高二 · 解析几何
已知抛物线 $C: y^{2}=2 p x(p>0)$ 上的一点 $M$ 的横坐标为 3 , 焦点为 $F$, 且 $|M F|=4$, 直线
$l: y=2 x-4$ 与抛物线 $C$ 交于 $A, B$ 两点.

(1) 求抛物线 $C$ 的方程;

(2) 若 ${ }^{P}$ 是 $x$ 轴上一点, 且 $\triangle P A B$ 的面积等于 9 , 求点 ${ }^{P}$ 的坐标.
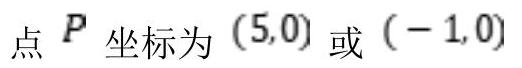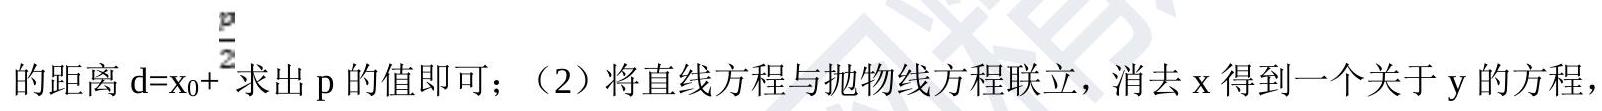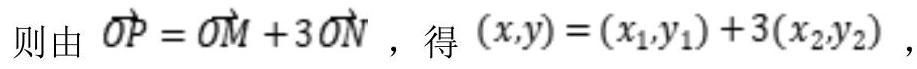
答案: (1) 解: 依题意得 ${ }^{\frac{p}{2}+3}=4$, 所以 $p=2$, 所以拖物线方程为 $y^{2}=4 x$

(2) 解: 设 $A\left(x_{1}, y_{1}\right), B\left(x_{2}, y_{2}\right)$, 联立得方程组 $\left\{\begin{array}{c}y=2 x-4, \\ y^{2}=4 x,\end{array}\right.$

消去 $x$ 得 $y^{2}-2 y-8=0$, 从而 $\left\{\begin{array}{l}y_{1}+y_{2}=2, \\ y_{1} y_{2}=-8,\end{array}\right.$

由弦长公式得 $|A B|=\sqrt{1+\frac{1}{4}} \times \sqrt{\left(y_{1}+y_{2}\right)^{2}-4 y_{1} y_{2}}=3 \sqrt{5}$,

设 $P(a, 0), P$ 到直线 $A B$ 的距离为 $d$, 则 $d=\frac{|2 n-0-4|}{\sqrt{2^{2}+(-1)^{2}}}=\frac{2 a-2 \mid}{\sqrt{5}}$,

又 $S_{\triangle A B P}=\frac{1}{2}|A B| \cdot d$, 则 $d=\frac{2 \cdot S_{\triangle A B P}}{|A B|}$, 所以 $\frac{2|a-2|}{\sqrt{5}}=\frac{2 \times 9}{3 \sqrt{5}} \Rightarrow|a-2|=3 \Rightarrow a=5$ 或 $a=-1$, 故

【解析】【分析】(1) 根据抛物线的性质：拖物线 $\mathrm{y}^{2}=2 \mathrm{px}\left(\mathrm{p}>0\right.$ ) 上任意一点（ $\left.\mathrm{x}_{0}, \mathrm{y}_{0}\right)$ 到焦点

设 $\mathrm{A}\left(\mathrm{x}_{1} ， \mathrm{y}_{1}\right), \mathrm{B}\left(\mathrm{x}_{2}, \mathrm{y}_{2}\right)$, 由韦达定理可得: $\mathrm{y}_{1}+\mathrm{y}_{2}$ 和 $\mathrm{y}_{1} \mathrm{y}_{2}$ ， 根据弦长公式: 弦长

$=\sqrt{1+\left(\frac{1}{k}\right)^{2}} \sqrt{\left(y_{1}+y_{2}\right)^{2}-4 y_{1} y_{2}}$ 可得到 $|A B|$, 根据点 $\mathrm{P}$ 在 $\mathrm{x}$ 轴上设 $\mathrm{P}$ 点坐标为 $(\mathrm{a}, 0)$, 并根据点到直线的距离公式写出点 $\mathrm{P}$ 到直线 1 的距离 $\mathrm{d}$, 根据三角形面积公式将 $\mathrm{S}$ 用 $|A B|$ 和 $\mathrm{d}$ 表示, 可得到一个关于 $\mathrm{a}$ 的方程, 解方程从而得到 $\mathrm{a}$ 的值.

$$
\begin{aligned}
& a^{2}=b^{2}+c \\
& \left\{\quad \frac{c}{a}=\frac{\sqrt{3}}{2}\right. \\
& a=2
\end{aligned}
$$

16. 答案: 解: (I) 由题意得 $\begin{aligned} a & =2 \\ \{b & =1\end{aligned}$ $\frac{x^{2}}{4}+y^{2}=1$

(II) 解: 由题意知直线 $l$ 斜率不为 0 , 设直线 $l$ 方程为 $x=m y+1, B\left(x_{1}, y_{1}\right), D\left(x_{2}, y_{2}\right)$

$$
\text { 由 } \begin{array}{r}
\left\{\frac{x^{2}}{4}+y^{2}=1\right. \\
x=m y+1
\end{array} \text { 消去 } x, \text { 得 }\left(m^{2}+4\right) y^{2}+2 m y-3=0 \text {, }
$$

易知 $\Delta=16 m^{2}+48>0$ ，得 $y_{1}+y_{2}=\frac{-2 n}{m^{2}+4}, y_{1} y_{2}=\frac{-3}{m^{2}+4}$

$k_{1} k_{2}=\frac{y_{1} y_{2}}{\left(x_{1}-2\right)\left(x_{2}-2\right)}=\frac{y_{1} y_{2}}{\left(m y_{1}-1\right)\left(m y_{2}-1\right)}=\frac{y_{1} y_{2}}{m^{2} y_{1} y_{2}-m\left(y_{1}+y_{2}\right)+1}$
$=\frac{-3}{-3 m^{2}+2 m^{2}+m^{2}+4}=-\frac{3}{4}$. 所以 $k_{1} k_{2}=-\frac{3}{4}$ 为定值

【解析】【分析】(1)利用已知条件列出方程组, 求解可得出粗圆 C 的方程。(2)讨论直线的斜率存在和不存在两种情况, 设出直线的方程和椭圆的方程联立消元得到关于 $\mathrm{y}$ 的方程, 通过韦达定理利用斜率的乘积化简推导出结果。17. 答案:解：(I) 设点 $P(x, y), M\left(x_{1}, y_{1}\right), N\left(x_{2}, y_{2}\right)$,

即 $x=x_{1}+3 x_{2}, y=y_{1}+3 y_{2}$, 因为点 $M, N$ 在粗圆 ${ }^{\frac{x^{2}}{9}+\frac{y^{2}}{3}=1}$ 上,

所以 $x_{1}^{2}+3 y_{1}^{2}=9, x_{2}^{2}+3 y_{2}^{2}=9$,

故 $x^{2}+3 y^{2}=\left(x_{1}^{2}+9 x_{2}^{2}+6 x_{1} x_{2}\right)+3\left(y_{1}^{2}+9 y_{2}^{2}+6 y_{1} y_{2}\right)$

$=\left(x_{1}^{2}+3 y_{1}^{2}\right)+9\left(x_{2}^{2}+3 y_{2}^{2}\right)+6\left(x_{1} x_{2}+3 y_{1} y_{2}\right)$

$=90+6\left(x_{1} x_{2}+3 y_{1} y_{2}\right)$,

因为 $x_{1} x_{2}+3 y_{1} y_{2}=0$ ，

所以动点 ${ }^{P}$ 的轨迹 $C$ 的方程为 $x^{2}+3 y^{2}=90$

(II) 将曲线 $C$ 与直线 $l$ 联立: $\begin{gathered}x^{2}+3 y^{2}=90 \\ y=x+m\end{gathered}$, 消 $y$ 得: $4 x^{2}+6 m x+3 m^{2}-90=0$,

$\because$ 直线 $l$ 与曲线 $C$ 交于 $A 、 B$ 两点, 设 $A\left(x_{3}, y_{3}\right), B\left(x_{4}, y_{4}\right)$,

$\therefore \Delta=36 m^{2}-4 \times 4 \times\left(3 m^{2}-90\right)=12\left(120-m^{2}\right)>0$, 又 $\because m \neq 0$, 得 $0<m^{2}<120$,

$x_{3}+x_{4}=-\frac{3 m}{2}, \quad x_{3} x_{4}=\frac{3 m^{2}-90}{4}$,

$\therefore|A B|=\sqrt{\left(1+k^{2}\right)}\left|x_{1}-x_{2}\right|=\sqrt{2 \times\left(\frac{9 m^{2}}{4}-4 \times \frac{3 m^{2}-90}{4}\right)}=\sqrt{180-\frac{3 m^{2}}{2}}$,

$\because$ 点 $O$ 到直线 $A B: x-y+m=0$ 的距离 $d=\frac{|m|}{\sqrt{2}}$,

$\therefore S_{\triangle A B C}=\frac{1}{2} \times \sqrt{180-\frac{3 m^{2}}{2}} \times \frac{|m|}{2}$
$=\frac{\sqrt{3}}{12} \sqrt{\left(360-3 m^{2}\right) \times 3 m^{2}} \leq \frac{\sqrt{3}}{12} \times \frac{360-3 m^{2}+3 m^{2}}{2}=15 \sqrt{3}$, 当 $m^{2}=60$ 时等号成立,

$\therefore$ 三角形 $O A B$ 面积的最大值为 $15 \sqrt{3}$

【解析】【分析】(1)首先根据向量的坐标公式计算出 $\mathrm{x}=\mathrm{x}_{1}+3 \mathrm{x}_{2} 2, \mathrm{y}=\mathrm{y}_{1}+3 \mathrm{y}_{2}$ 的关系式, 代入到粗圆的方程整理可得 $x^{2}+3 y^{2}$ 的代数式再结合直线的斜率关系即可求出 $x_{1} x_{2}+3 y_{1} y_{2}=0$, 即可得到动点 $\mathrm{P}$ 的轨迹方程。(2)结合题意利用椭圆的定义即可求出 $\mathrm{c}$ 的值再联立直线与粗圆的方程,消元由判别式以及韦达定理得到关于 $\mathrm{m}$ 的代数式, 并把上式代入到弦长公式和三角形中利用二次函数的最值即可。
解析: 答案: (1) 解: 依题意得 ${ }^{\frac{p}{2}+3}=4$, 所以 $p=2$, 所以拖物线方程为 $y^{2}=4 x$

(2) 解: 设 $A\left(x_{1}, y_{1}\right), B\left(x_{2}, y_{2}\right)$, 联立得方程组 $\left\{\begin{array}{c}y=2 x-4, \\ y^{2}=4 x,\end{array}\right.$

消去 $x$ 得 $y^{2}-2 y-8=0$, 从而 $\left\{\begin{array}{l}y_{1}+y_{2}=2, \\ y_{1} y_{2}=-8,\end{array}\right.$

由弦长公式得 $|A B|=\sqrt{1+\frac{1}{4}} \times \sqrt{\left(y_{1}+y_{2}\right)^{2}-4 y_{1} y_{2}}=3 \sqrt{5}$,

设 $P(a, 0), P$ 到直线 $A B$ 的距离为 $d$, 则 $d=\frac{|2 n-0-4|}{\sqrt{2^{2}+(-1)^{2}}}=\frac{2 a-2 \mid}{\sqrt{5}}$,

又 $S_{\triangle A B P}=\frac{1}{2}|A B| \cdot d$, 则 $d=\frac{2 \cdot S_{\triangle A B P}}{|A B|}$, 所以 $\frac{2|a-2|}{\sqrt{5}}=\frac{2 \times 9}{3 \sqrt{5}} \Rightarrow|a-2|=3 \Rightarrow a=5$ 或 $a=-1$, 故

【解析】【分析】(1) 根据抛物线的性质：拖物线 $\mathrm{y}^{2}=2 \mathrm{px}\left(\mathrm{p}>0\right.$ ) 上任意一点（ $\left.\mathrm{x}_{0}, \mathrm{y}_{0}\right)$ 到焦点

设 $\mathrm{A}\left(\mathrm{x}_{1} ， \mathrm{y}_{1}\right), \mathrm{B}\left(\mathrm{x}_{2}, \mathrm{y}_{2}\right)$, 由韦达定理可得: $\mathrm{y}_{1}+\mathrm{y}_{2}$ 和 $\mathrm{y}_{1} \mathrm{y}_{2}$ ， 根据弦长公式: 弦长

$=\sqrt{1+\left(\frac{1}{k}\right)^{2}} \sqrt{\left(y_{1}+y_{2}\right)^{2}-4 y_{1} y_{2}}$ 可得到 $|A B|$, 根据点 $\mathrm{P}$ 在 $\mathrm{x}$ 轴上设 $\mathrm{P}$ 点坐标为 $(\mathrm{a}, 0)$, 并根据点到直线的距离公式写出点 $\mathrm{P}$ 到直线 1 的距离 $\mathrm{d}$, 根据三角形面积公式将 $\mathrm{S}$ 用 $|A B|$ 和 $\mathrm{d}$ 表示, 可得到一个关于 $\mathrm{a}$ 的方程, 解方程从而得到 $\mathrm{a}$ 的值.

$$
\begin{aligned}
& a^{2}=b^{2}+c \\
& \left\{\quad \frac{c}{a}=\frac{\sqrt{3}}{2}\right. \\
& a=2
\end{aligned}
$$

16. 答案: 解: (I) 由题意得 $\begin{aligned} a & =2 \\ \{b & =1\end{aligned}$ $\frac{x^{2}}{4}+y^{2}=1$

(II) 解: 由题意知直线 $l$ 斜率不为 0 , 设直线 $l$ 方程为 $x=m y+1, B\left(x_{1}, y_{1}\right), D\left(x_{2}, y_{2}\right)$

$$
\text { 由 } \begin{array}{r}
\left\{\frac{x^{2}}{4}+y^{2}=1\right. \\
x=m y+1
\end{array} \text { 消去 } x, \text { 得 }\left(m^{2}+4\right) y^{2}+2 m y-3=0 \text {, }
$$

易知 $\Delta=16 m^{2}+48>0$ ，得 $y_{1}+y_{2}=\frac{-2 n}{m^{2}+4}, y_{1} y_{2}=\frac{-3}{m^{2}+4}$

$k_{1} k_{2}=\frac{y_{1} y_{2}}{\left(x_{1}-2\right)\left(x_{2}-2\right)}=\frac{y_{1} y_{2}}{\left(m y_{1}-1\right)\left(m y_{2}-1\right)}=\frac{y_{1} y_{2}}{m^{2} y_{1} y_{2}-m\left(y_{1}+y_{2}\right)+1}$
$=\frac{-3}{-3 m^{2}+2 m^{2}+m^{2}+4}=-\frac{3}{4}$. 所以 $k_{1} k_{2}=-\frac{3}{4}$ 为定值

【解析】【分析】(1)利用已知条件列出方程组, 求解可得出粗圆 C 的方程。(2)讨论直线的斜率存在和不存在两种情况, 设出直线的方程和椭圆的方程联立消元得到关于 $\mathrm{y}$ 的方程, 通过韦达定理利用斜率的乘积化简推导出结果。17. 答案:解：(I) 设点 $P(x, y), M\left(x_{1}, y_{1}\right), N\left(x_{2}, y_{2}\right)$,

即 $x=x_{1}+3 x_{2}, y=y_{1}+3 y_{2}$, 因为点 $M, N$ 在粗圆 ${ }^{\frac{x^{2}}{9}+\frac{y^{2}}{3}=1}$ 上,

所以 $x_{1}^{2}+3 y_{1}^{2}=9, x_{2}^{2}+3 y_{2}^{2}=9$,

故 $x^{2}+3 y^{2}=\left(x_{1}^{2}+9 x_{2}^{2}+6 x_{1} x_{2}\right)+3\left(y_{1}^{2}+9 y_{2}^{2}+6 y_{1} y_{2}\right)$

$=\left(x_{1}^{2}+3 y_{1}^{2}\right)+9\left(x_{2}^{2}+3 y_{2}^{2}\right)+6\left(x_{1} x_{2}+3 y_{1} y_{2}\right)$

$=90+6\left(x_{1} x_{2}+3 y_{1} y_{2}\right)$,

因为 $x_{1} x_{2}+3 y_{1} y_{2}=0$ ，

所以动点 ${ }^{P}$ 的轨迹 $C$ 的方程为 $x^{2}+3 y^{2}=90$

(II) 将曲线 $C$ 与直线 $l$ 联立: $\begin{gathered}x^{2}+3 y^{2}=90 \\ y=x+m\end{gathered}$, 消 $y$ 得: $4 x^{2}+6 m x+3 m^{2}-90=0$,

$\because$ 直线 $l$ 与曲线 $C$ 交于 $A 、 B$ 两点, 设 $A\left(x_{3}, y_{3}\right), B\left(x_{4}, y_{4}\right)$,

$\therefore \Delta=36 m^{2}-4 \times 4 \times\left(3 m^{2}-90\right)=12\left(120-m^{2}\right)>0$, 又 $\because m \neq 0$, 得 $0<m^{2}<120$,

$x_{3}+x_{4}=-\frac{3 m}{2}, \quad x_{3} x_{4}=\frac{3 m^{2}-90}{4}$,

$\therefore|A B|=\sqrt{\left(1+k^{2}\right)}\left|x_{1}-x_{2}\right|=\sqrt{2 \times\left(\frac{9 m^{2}}{4}-4 \times \frac{3 m^{2}-90}{4}\right)}=\sqrt{180-\frac{3 m^{2}}{2}}$,

$\because$ 点 $O$ 到直线 $A B: x-y+m=0$ 的距离 $d=\frac{|m|}{\sqrt{2}}$,

$\therefore S_{\triangle A B C}=\frac{1}{2} \times \sqrt{180-\frac{3 m^{2}}{2}} \times \frac{|m|}{2}$
$=\frac{\sqrt{3}}{12} \sqrt{\left(360-3 m^{2}\right) \times 3 m^{2}} \leq \frac{\sqrt{3}}{12} \times \frac{360-3 m^{2}+3 m^{2}}{2}=15 \sqrt{3}$, 当 $m^{2}=60$ 时等号成立,

$\therefore$ 三角形 $O A B$ 面积的最大值为 $15 \sqrt{3}$

【解析】【分析】(1)首先根据向量的坐标公式计算出 $\mathrm{x}=\mathrm{x}_{1}+3 \mathrm{x}_{2} 2, \mathrm{y}=\mathrm{y}_{1}+3 \mathrm{y}_{2}$ 的关系式, 代入到粗圆的方程整理可得 $x^{2}+3 y^{2}$ 的代数式再结合直线的斜率关系即可求出 $x_{1} x_{2}+3 y_{1} y_{2}=0$, 即可得到动点 $\mathrm{P}$ 的轨迹方程。(2)结合题意利用椭圆的定义即可求出 $\mathrm{c}$ 的值再联立直线与粗圆的方程,消元由判别式以及韦达定理得到关于 $\mathrm{m}$ 的代数式, 并把上式代入到弦长公式和三角形中利用二次函数的最值即可。